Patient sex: M
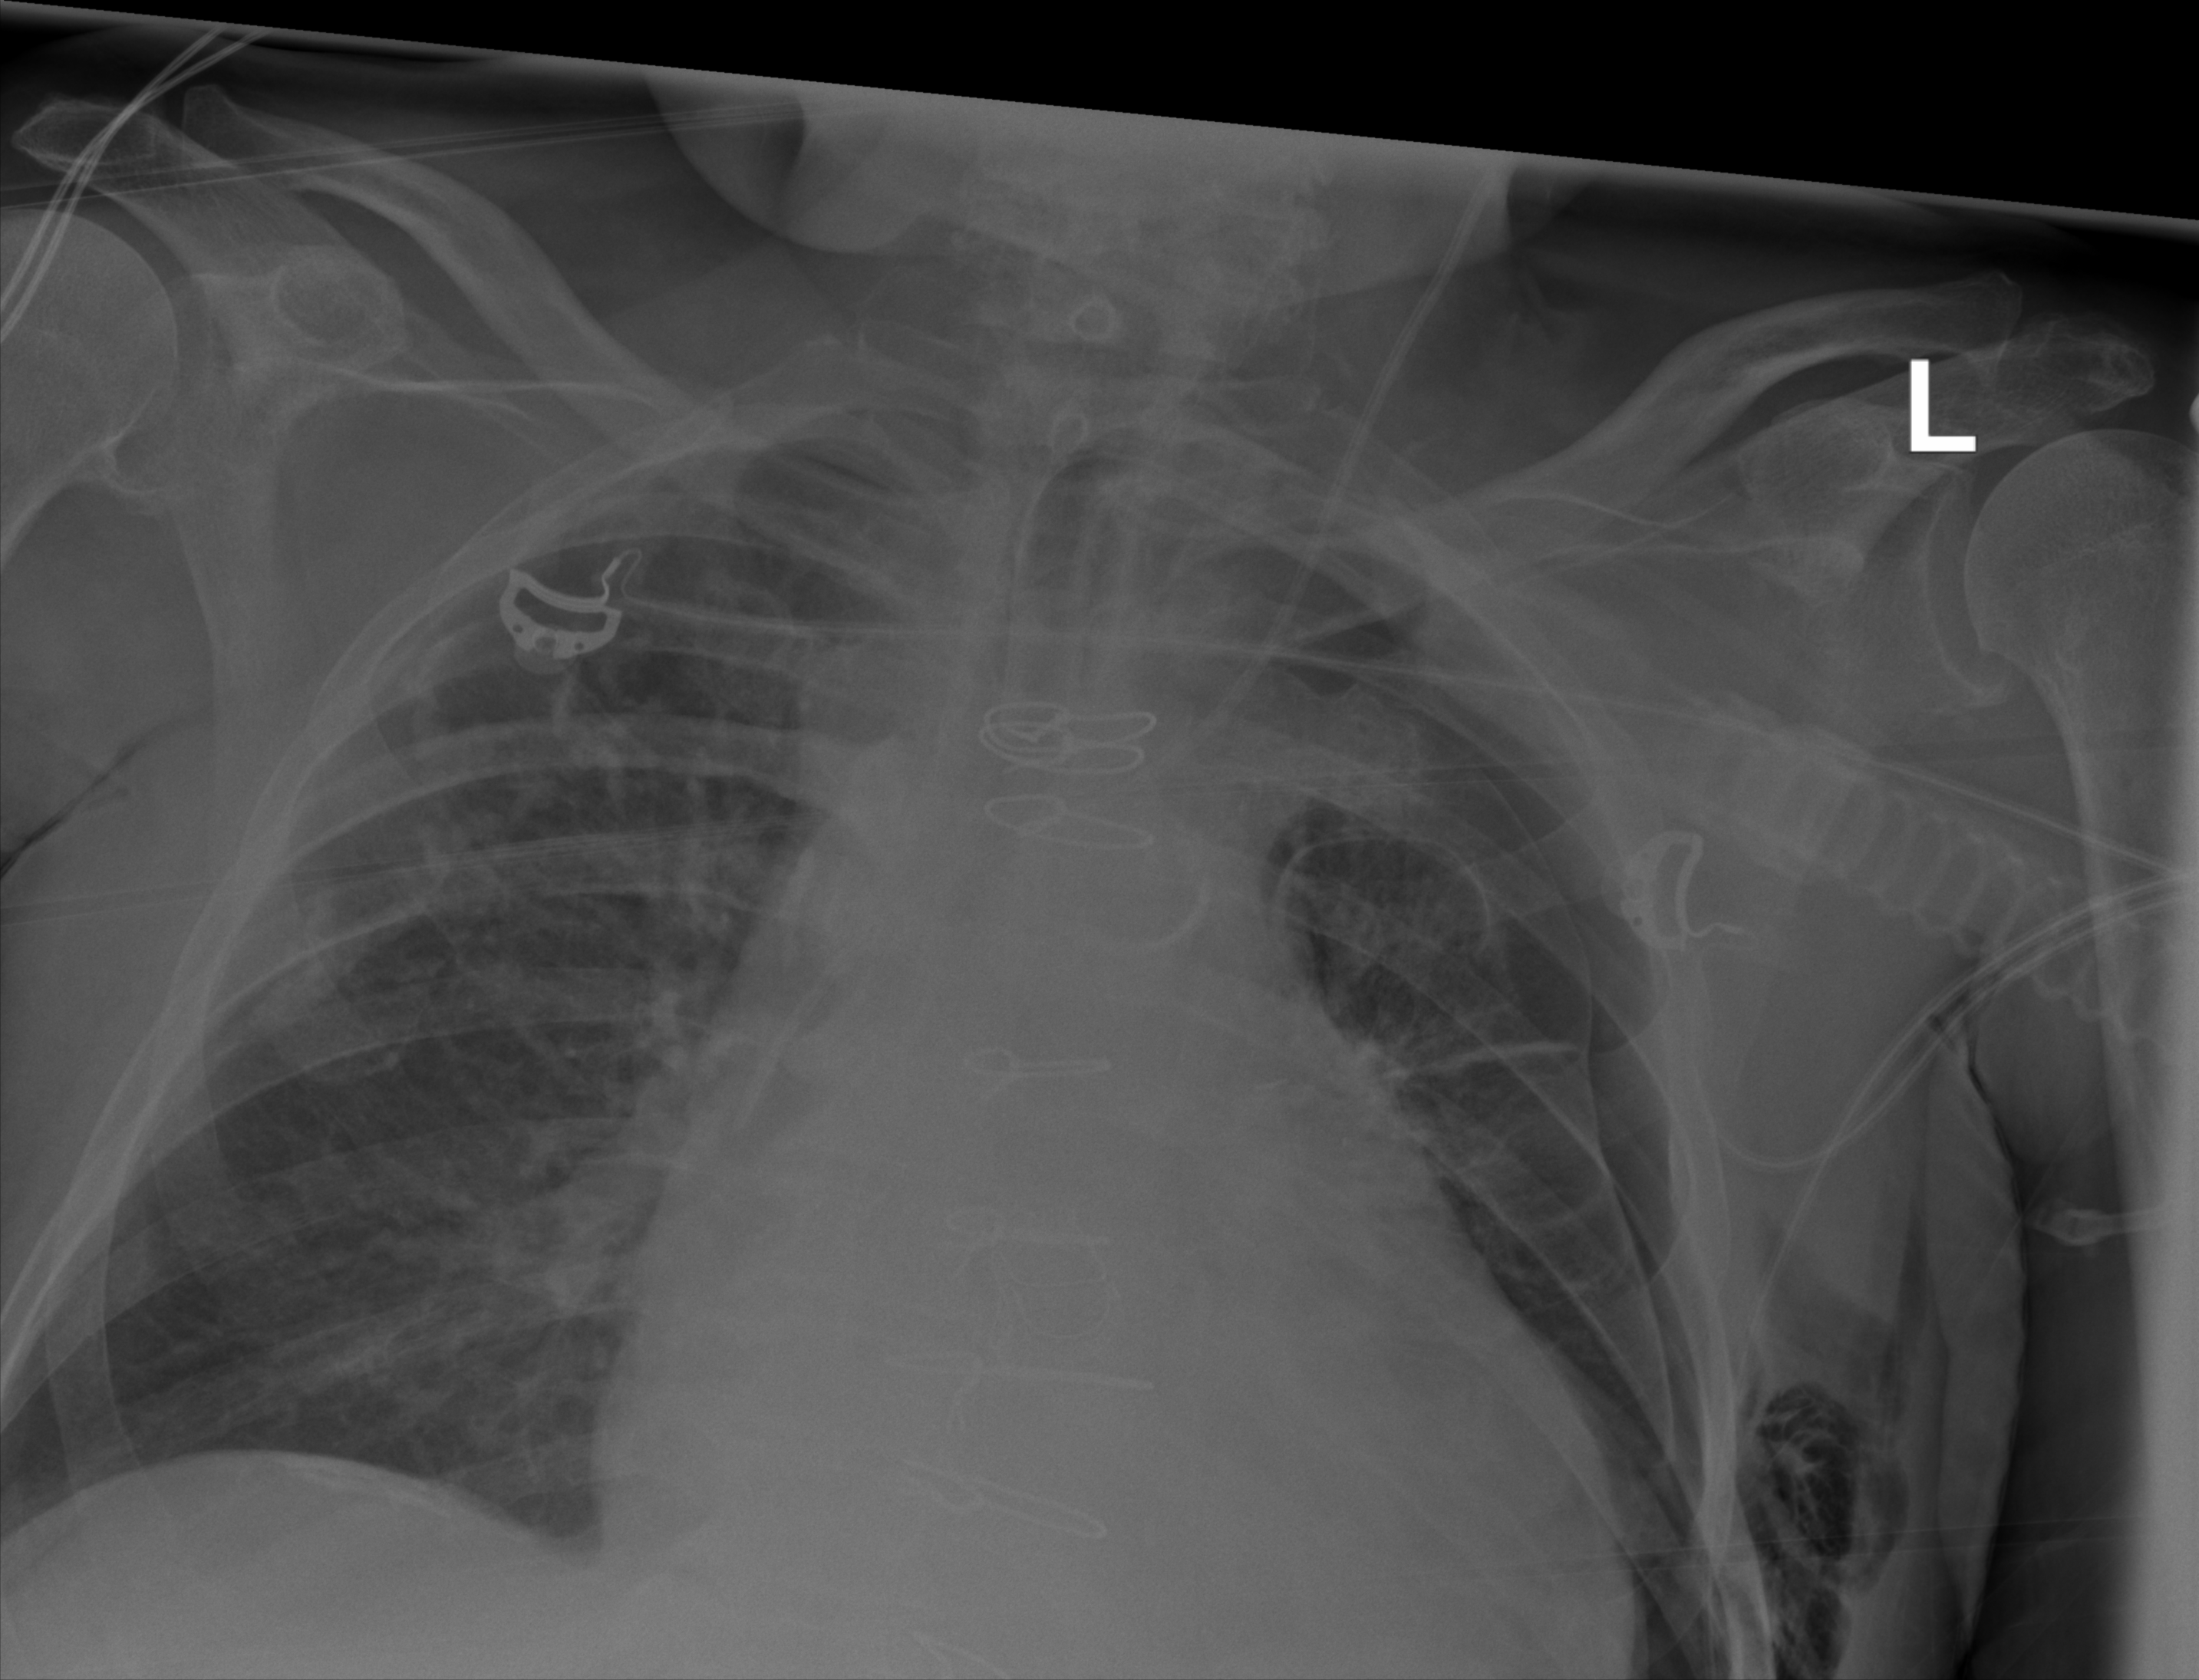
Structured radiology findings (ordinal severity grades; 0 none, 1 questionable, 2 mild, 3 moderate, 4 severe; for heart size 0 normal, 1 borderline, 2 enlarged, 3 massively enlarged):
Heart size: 2
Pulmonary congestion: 2
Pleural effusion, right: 0
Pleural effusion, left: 2
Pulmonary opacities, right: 2
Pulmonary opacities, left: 0
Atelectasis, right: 2
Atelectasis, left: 2